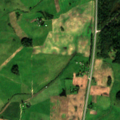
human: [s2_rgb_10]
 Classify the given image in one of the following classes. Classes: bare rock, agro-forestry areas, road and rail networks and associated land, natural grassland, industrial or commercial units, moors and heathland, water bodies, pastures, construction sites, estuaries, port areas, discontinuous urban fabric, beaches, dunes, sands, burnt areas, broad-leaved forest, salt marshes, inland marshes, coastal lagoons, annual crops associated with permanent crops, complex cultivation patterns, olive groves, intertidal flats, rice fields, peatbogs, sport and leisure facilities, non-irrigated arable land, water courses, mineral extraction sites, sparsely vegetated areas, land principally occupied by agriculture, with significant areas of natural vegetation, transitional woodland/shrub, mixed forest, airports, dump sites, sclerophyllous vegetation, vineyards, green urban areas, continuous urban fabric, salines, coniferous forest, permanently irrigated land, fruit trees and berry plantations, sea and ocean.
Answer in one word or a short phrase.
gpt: non-irrigated arable land, pastures, complex cultivation patterns, broad-leaved forest, mixed forest